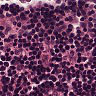
Metastatic tissue present: no